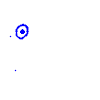
Particle: pion